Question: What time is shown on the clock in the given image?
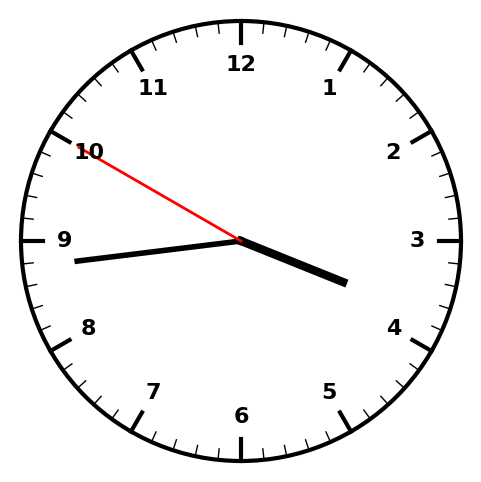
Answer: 03:43:50